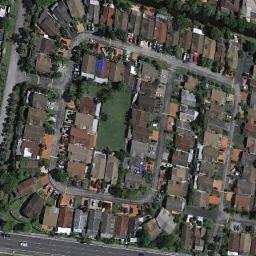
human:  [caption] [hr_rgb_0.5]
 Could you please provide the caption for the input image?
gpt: There are many roads and neatly arranged houses and trees and large lawns in densely populated areas .

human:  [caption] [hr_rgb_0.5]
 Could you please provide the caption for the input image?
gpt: The residential area is very green .

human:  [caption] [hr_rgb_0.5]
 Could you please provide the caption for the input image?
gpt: The dense residential is on the grass next to the road and trees .

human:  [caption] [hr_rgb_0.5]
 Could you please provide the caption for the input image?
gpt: A dense residential area has lots of houses next to each other and a lake is surrounded by houses .

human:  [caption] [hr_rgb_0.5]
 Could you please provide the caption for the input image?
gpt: There are many brown buildings arranged neatly on dense residential area .